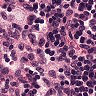
Metastatic tissue present: no